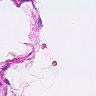
Metastatic tissue present: no